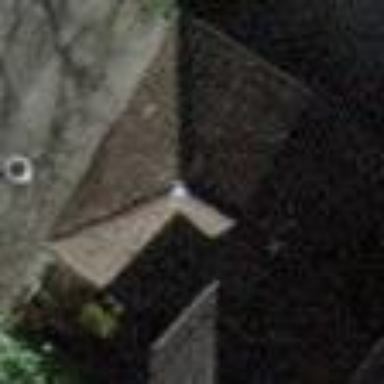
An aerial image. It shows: Garage.